Question: I'm doing some methods for data visualization, being one of which to show the data with the box plot for this data, as follows:
'''
def generate_data_heat_map(data, x_axis_label, y_axis_label, plot_title, file_path, box_plot=False):
plt.figure()
plt.title(plot_title)
if box_plot:
plt.subplot(1, 2, 1)
plt.boxplot(data.data.flatten(), sym='r+')
plt.subplot(1, 2, 2)
fig = plt.imshow(data.data, extent=[0, data.cols, data.rows, 0])
plt.xlabel(x_axis_label)
plt.ylabel(y_axis_label)
plt.colorbar(fig)
plt.savefig(file_path + '.png')
plt.close()
'''
With this code, this is the image that I get:

First of all, I didn't get why my fliers are not represented as red +, but with the standard pattern. Besides this, as I want to plot the box plot and the data side by side, I divided my plot area. But this space is equally divided, and the figure plot gets really bad. I would like that the box plot took some as 1/3 of the plot area, and the data 2/3.
Thank you in advance.
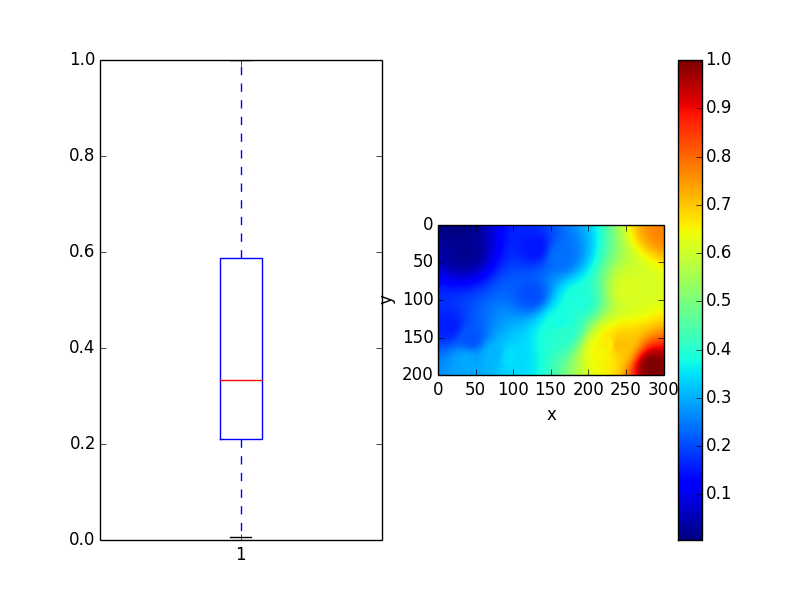
Answer: The error is a simple mistake with your matplotlib code. You are plotting over your own image.
Where you have:
'''
if box_plot:
plt.subplot(1, 1, 1)
plt.boxplot(data.data)
plt.subplot(1, 2, 2)
'''
you need to specify the two rows of your subplots in both calls to 'plt.subplots'
This will work.
'''
if box_plot:
plt.subplot(1, 2, 1)
plt.boxplot(data.data)
plt.subplot(1, 2, 2)
'''
If you want to size the plots independently then you can use gridspec. You might want to plot them above one another like this...
'''
import numpy as np
from matplotlib import pyplot as plt
import matplotlib.gridspec as gridspec
def generate_data_heat_map(data, x_axis_label, y_axis_label, plot_title, file_path, box_plot=False):
plt.figure()
gs = gridspec.GridSpec(2, 1,height_ratios=[1,4])
if box_plot:
plt.subplot(gs[0])
plt.boxplot(data.data.flatten(), 0, 'rs', 0)
plt.subplot(gs[1])
plt.title(plot_title)
fig = plt.imshow(data.data, extent=[0, data.cols, data.rows, 0])
plt.xlabel(x_axis_label)
plt.ylabel(y_axis_label)
plt.colorbar(fig)
plt.savefig(file_path + '.png')
plt.close()
class Data(object):
def __init__(self, rows=200, cols=300):
# The data grid
self.cols = cols
self.rows = rows
# The 2D data structure
self.data = np.zeros((rows, cols), float)
def randomise(self):
self.data = np.random.rand(*self.data.shape)
data = Data()
data.randomise()
generate_data_heat_map(data, 'x', 'y', 'title', 'heat_map', box_plot=True)
'''